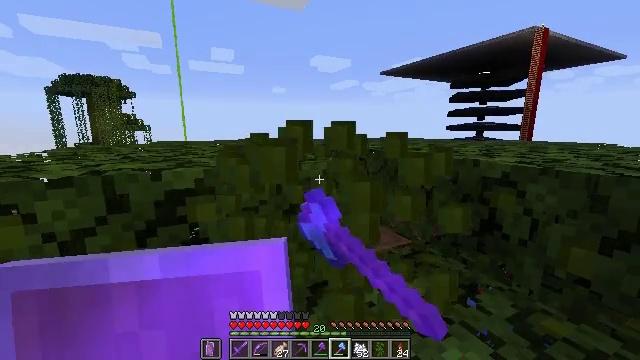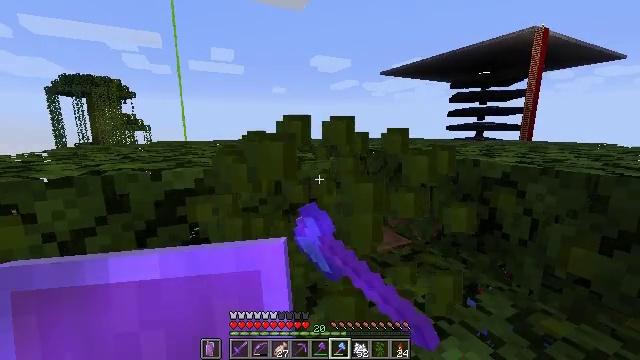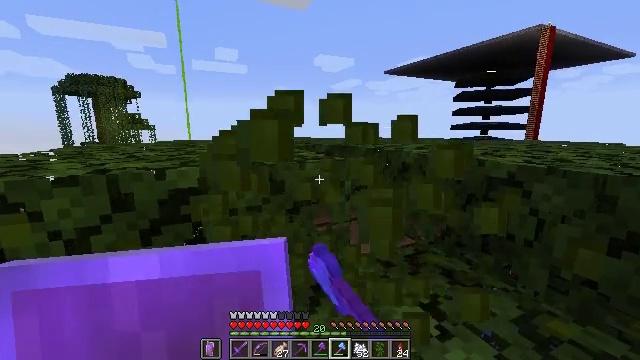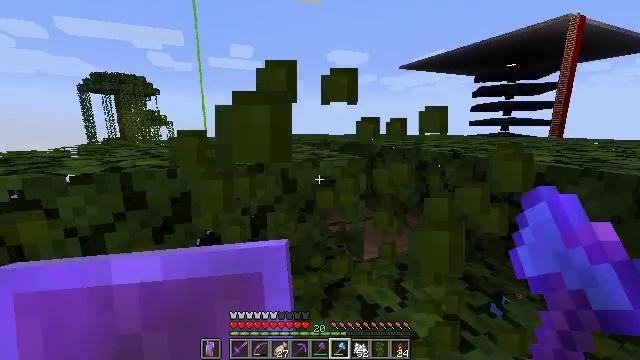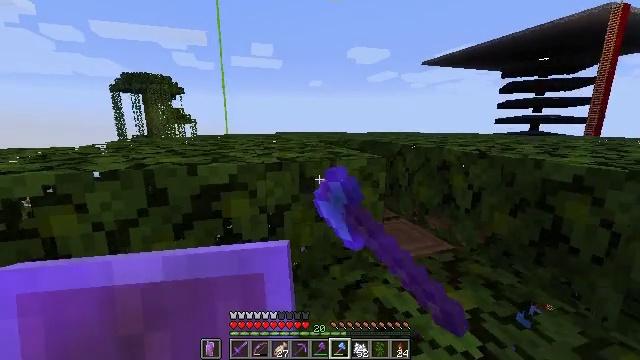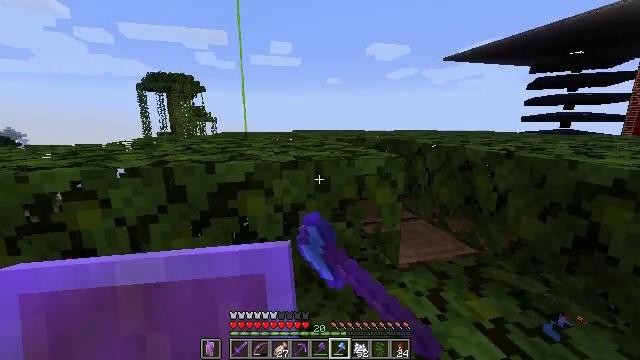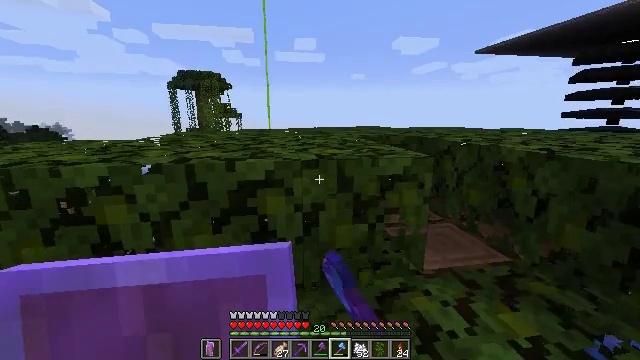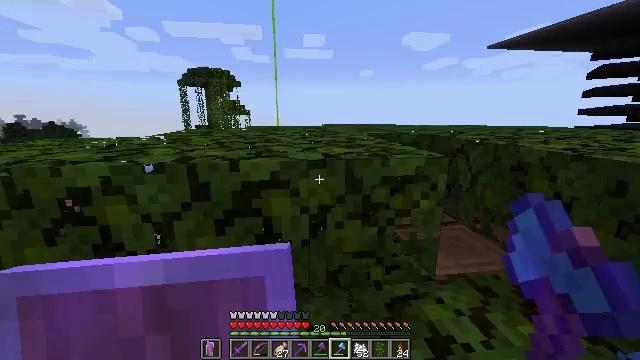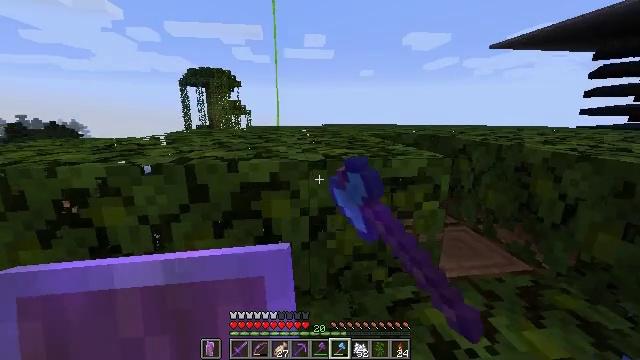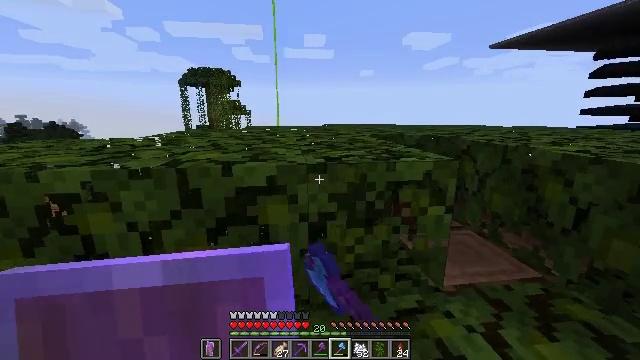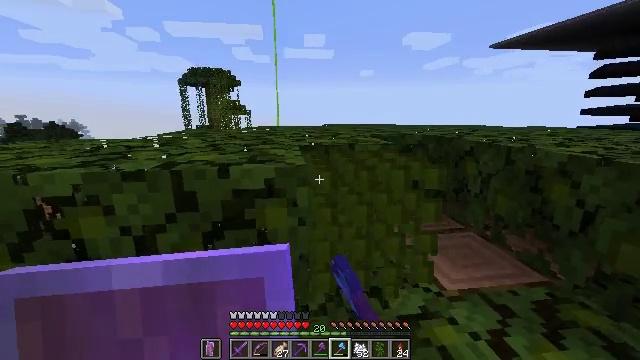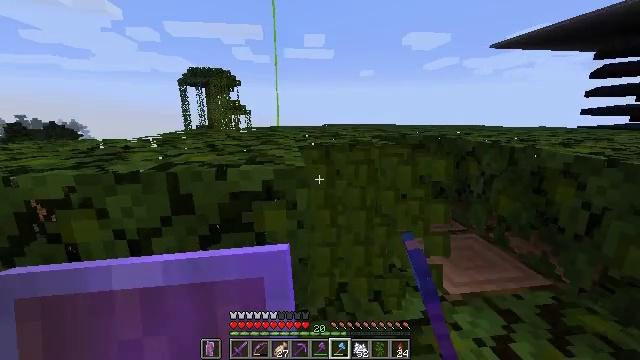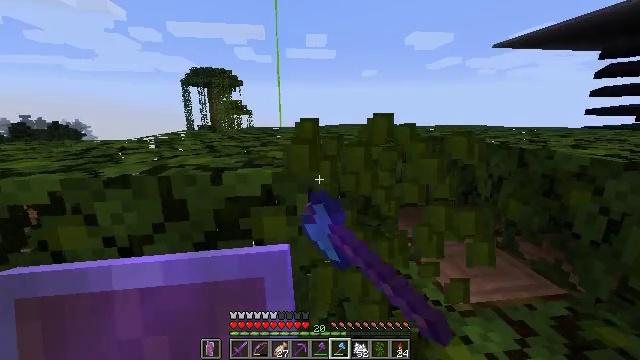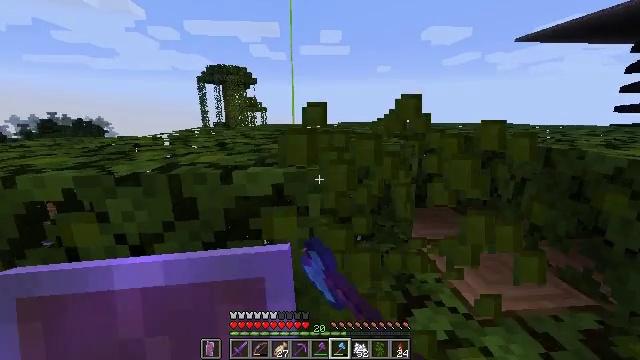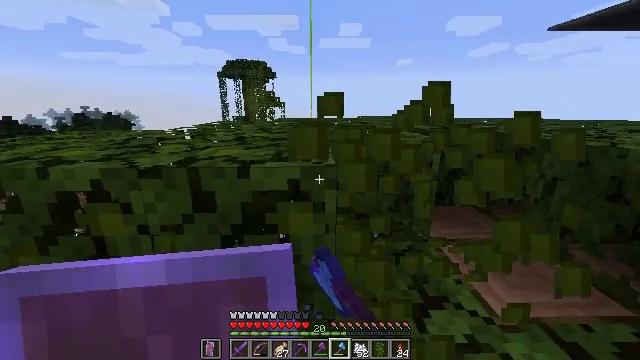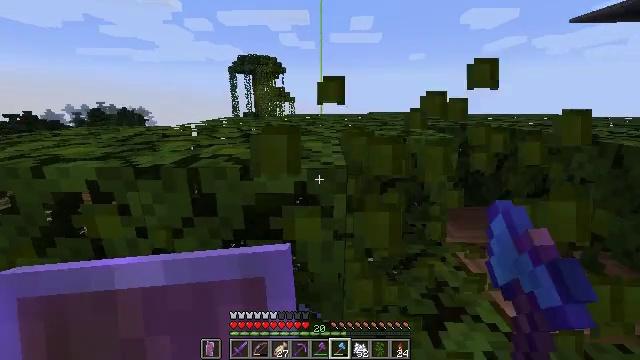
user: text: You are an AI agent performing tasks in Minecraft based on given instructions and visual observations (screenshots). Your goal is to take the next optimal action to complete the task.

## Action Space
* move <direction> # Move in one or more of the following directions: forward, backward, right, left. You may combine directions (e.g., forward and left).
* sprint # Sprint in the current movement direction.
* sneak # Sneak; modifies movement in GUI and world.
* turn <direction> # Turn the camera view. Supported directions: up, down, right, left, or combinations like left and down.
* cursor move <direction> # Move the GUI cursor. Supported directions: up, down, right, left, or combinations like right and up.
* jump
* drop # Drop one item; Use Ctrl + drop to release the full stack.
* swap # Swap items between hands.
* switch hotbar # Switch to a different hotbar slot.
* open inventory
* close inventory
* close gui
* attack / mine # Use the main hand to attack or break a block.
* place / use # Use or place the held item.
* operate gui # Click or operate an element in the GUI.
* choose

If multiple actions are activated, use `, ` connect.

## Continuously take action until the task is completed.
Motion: motion action
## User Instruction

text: Clear the jungle leaves to make way.
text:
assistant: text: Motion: sneak, attack / mine
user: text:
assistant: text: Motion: move forward, sneak, attack / mine
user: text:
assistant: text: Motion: move forward, sneak, turn left, attack / mine
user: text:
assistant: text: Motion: move forward, sneak, turn left, attack / mine
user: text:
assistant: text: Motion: move forward, sneak, turn left, attack / mine
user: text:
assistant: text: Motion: move forward, sneak, turn left, attack / mine
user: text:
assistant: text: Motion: move forward, sneak, turn left, attack / mine
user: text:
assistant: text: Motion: move forward, sneak, attack / mine
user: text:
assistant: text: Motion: move forward, sneak, attack / mine
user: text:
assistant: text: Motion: move forward, sneak, attack / mine
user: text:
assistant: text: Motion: move forward, sneak, attack / mine
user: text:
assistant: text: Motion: move forward, sneak, attack / mine
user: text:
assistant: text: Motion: move forward, sneak, turn left, attack / mine
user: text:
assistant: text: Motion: move forward, sneak, turn left and down, attack / mine
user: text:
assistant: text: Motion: move forward, sneak, turn left, attack / mine
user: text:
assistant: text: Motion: move forward, sneak, turn left, attack / mine
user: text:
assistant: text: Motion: move forward, sneak, turn left, attack / mine
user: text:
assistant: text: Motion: move forward, sneak, turn left and down, attack / mine
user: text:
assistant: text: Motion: move forward, sneak, turn left, attack / mine
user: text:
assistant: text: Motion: move forward, sneak, attack / mine
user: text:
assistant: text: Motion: move forward, sneak, attack / mine
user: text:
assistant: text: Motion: move forward, sneak, attack / mine
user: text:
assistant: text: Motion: move forward, sneak, attack / mine
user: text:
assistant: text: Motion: sneak, attack / mine
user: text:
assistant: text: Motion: sneak, attack / mine
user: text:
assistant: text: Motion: sneak, turn left, attack / mine
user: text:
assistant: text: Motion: sneak, turn left, attack / mine
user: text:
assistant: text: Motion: move left, sneak, turn left, attack / mine
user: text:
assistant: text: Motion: move left, sneak, attack / mine
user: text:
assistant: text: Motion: move left, sneak, attack / mine